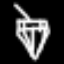
Label: diamond